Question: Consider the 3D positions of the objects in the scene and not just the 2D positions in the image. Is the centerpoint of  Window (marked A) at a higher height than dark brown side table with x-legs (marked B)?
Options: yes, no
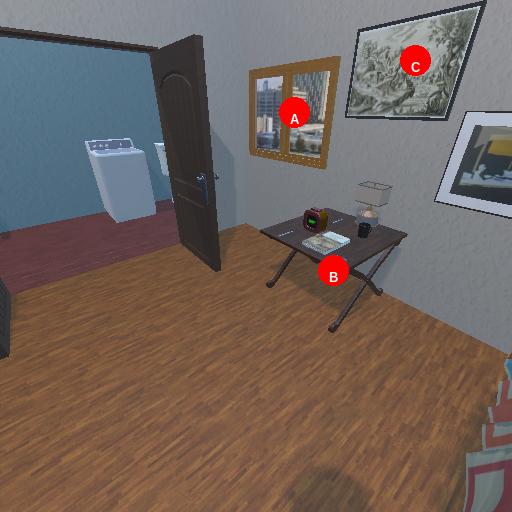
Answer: yes